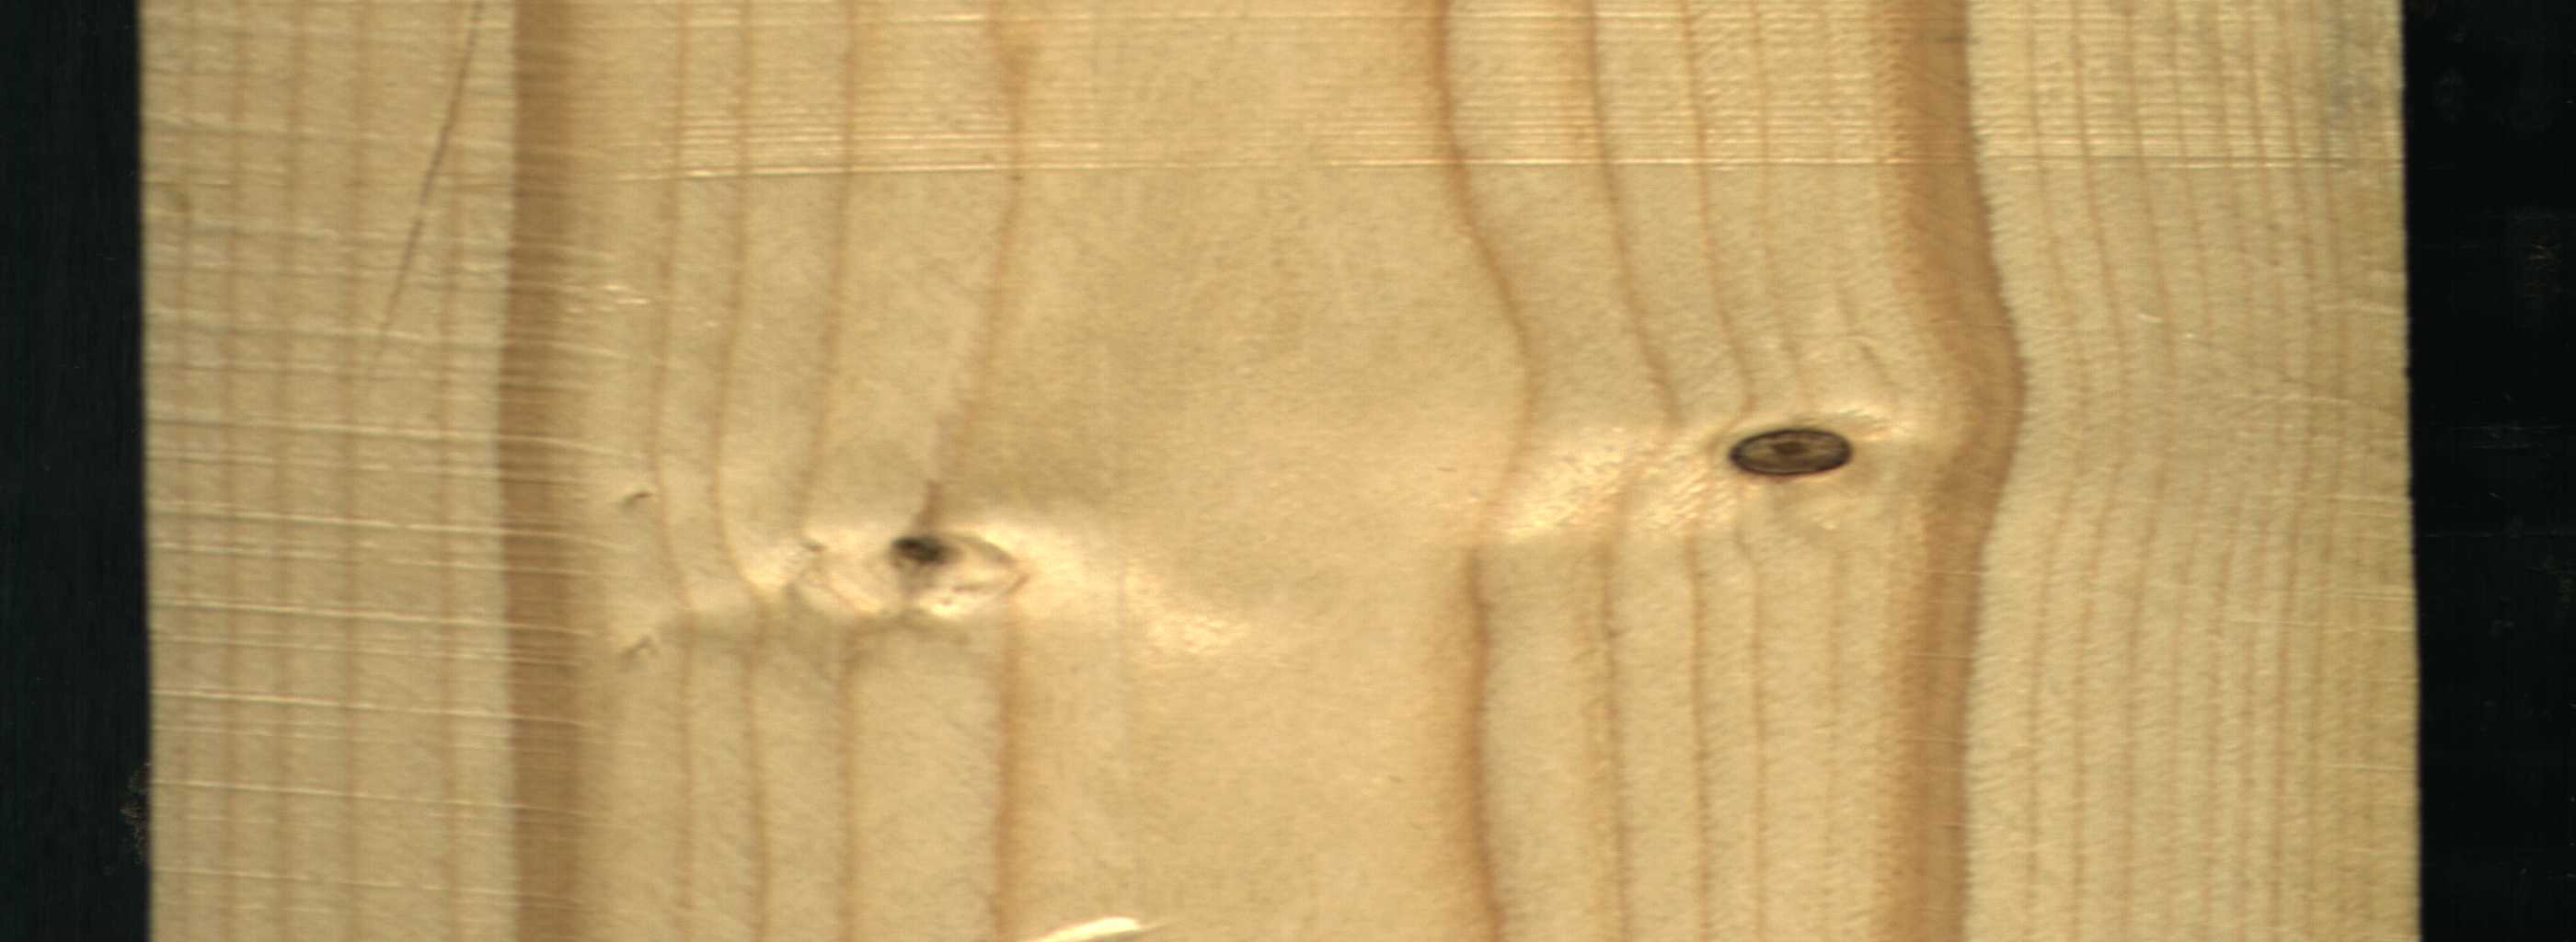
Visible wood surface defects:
Quartzity
Quartzity
Dead_Knot
Live_Knot